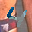
Label: 4